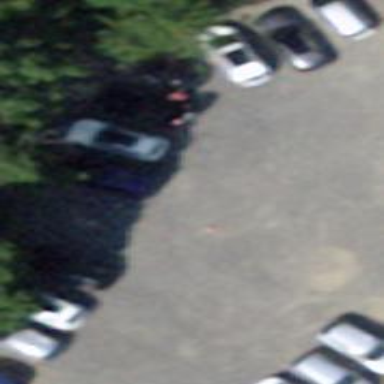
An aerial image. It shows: Parking aisle with pebblestone surface.